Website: bh-photo
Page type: billing-address
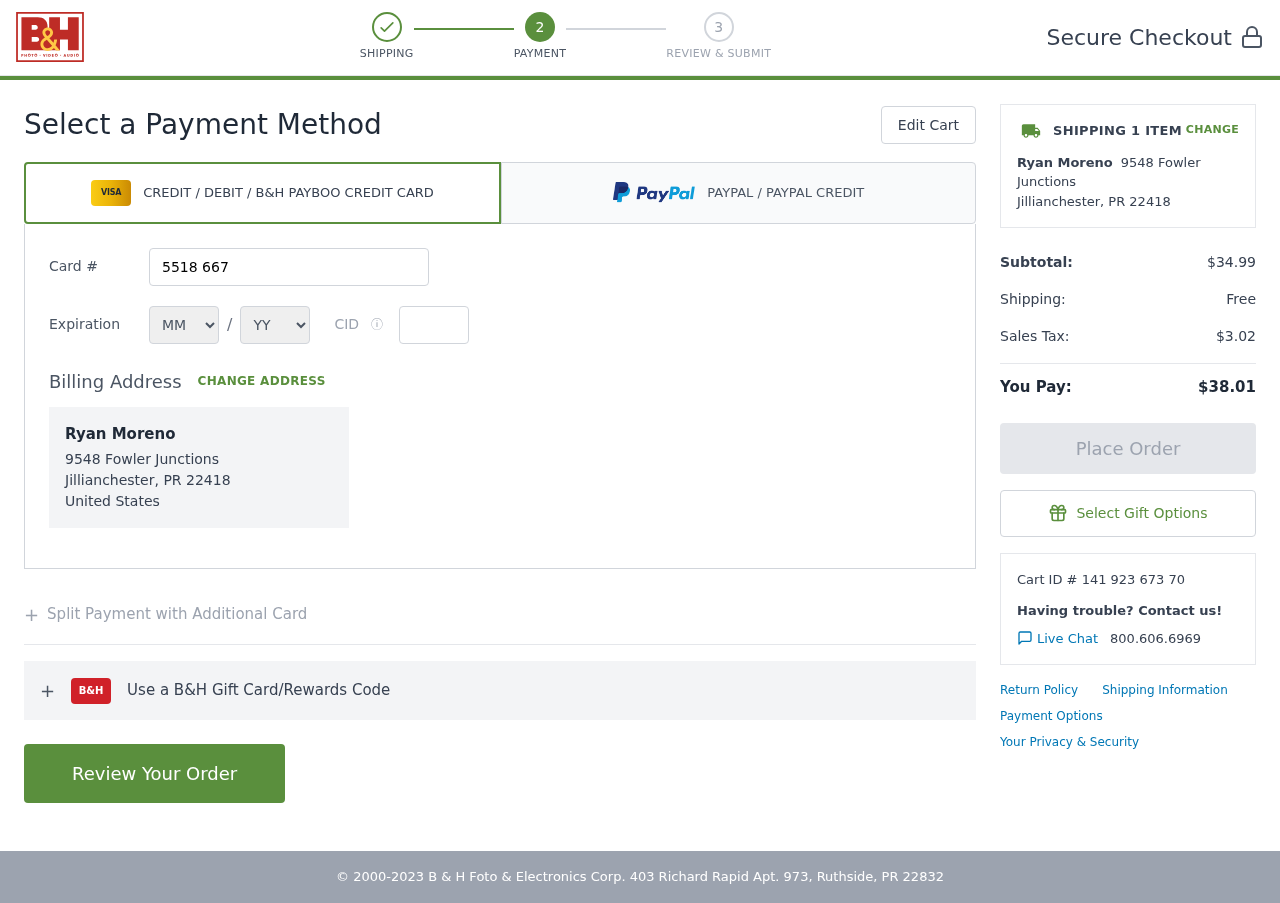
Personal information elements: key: PII_CARD_CVV
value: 053
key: PII_CARD_EXPIRY_MONTH
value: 04
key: PII_CARD_EXPIRY_YEAR
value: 28
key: PII_CARD_NUMBER
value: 5518 6672 3716 1203
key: PII_CITY_STATE_ZIP
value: Jillianchester, PR 22418
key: PII_COUNTRY
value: United States
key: PII_FULLNAME
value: Ryan Moreno
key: PII_STREET
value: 9548 Fowler Junctions
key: PII_FULLNAME2
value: Ryan Moreno
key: PII_STREET2
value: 9548 Fowler Junctions
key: PII_CITY_STATE_ZIP2
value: Jillianchester, PR 22418
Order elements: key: ORDER_NUM_ITEMS
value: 1
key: ORDER_SUBTOTAL
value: $34.99
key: ORDER_SHIPPING_COST
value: Free
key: ORDER_TAX
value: $3.02
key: ORDER_TOTAL
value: $38.01
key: ORDER_ID
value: Cart ID # 141 923 673 70